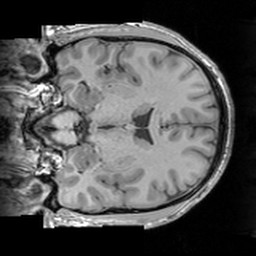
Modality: T1w
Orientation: coronal
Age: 29
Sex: male
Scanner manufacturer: siemens
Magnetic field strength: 3 T
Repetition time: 1.63 s
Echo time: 0.00311 s